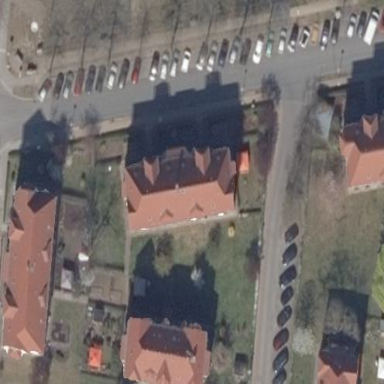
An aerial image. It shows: Hipped roof on residential building.